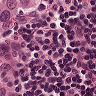
Metastatic tissue present: yes